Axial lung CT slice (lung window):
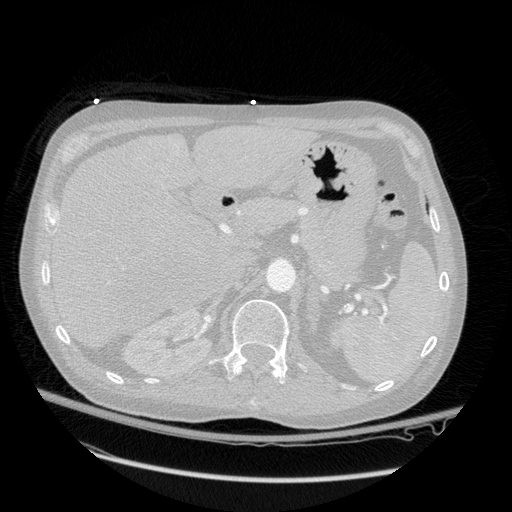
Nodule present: no